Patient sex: F
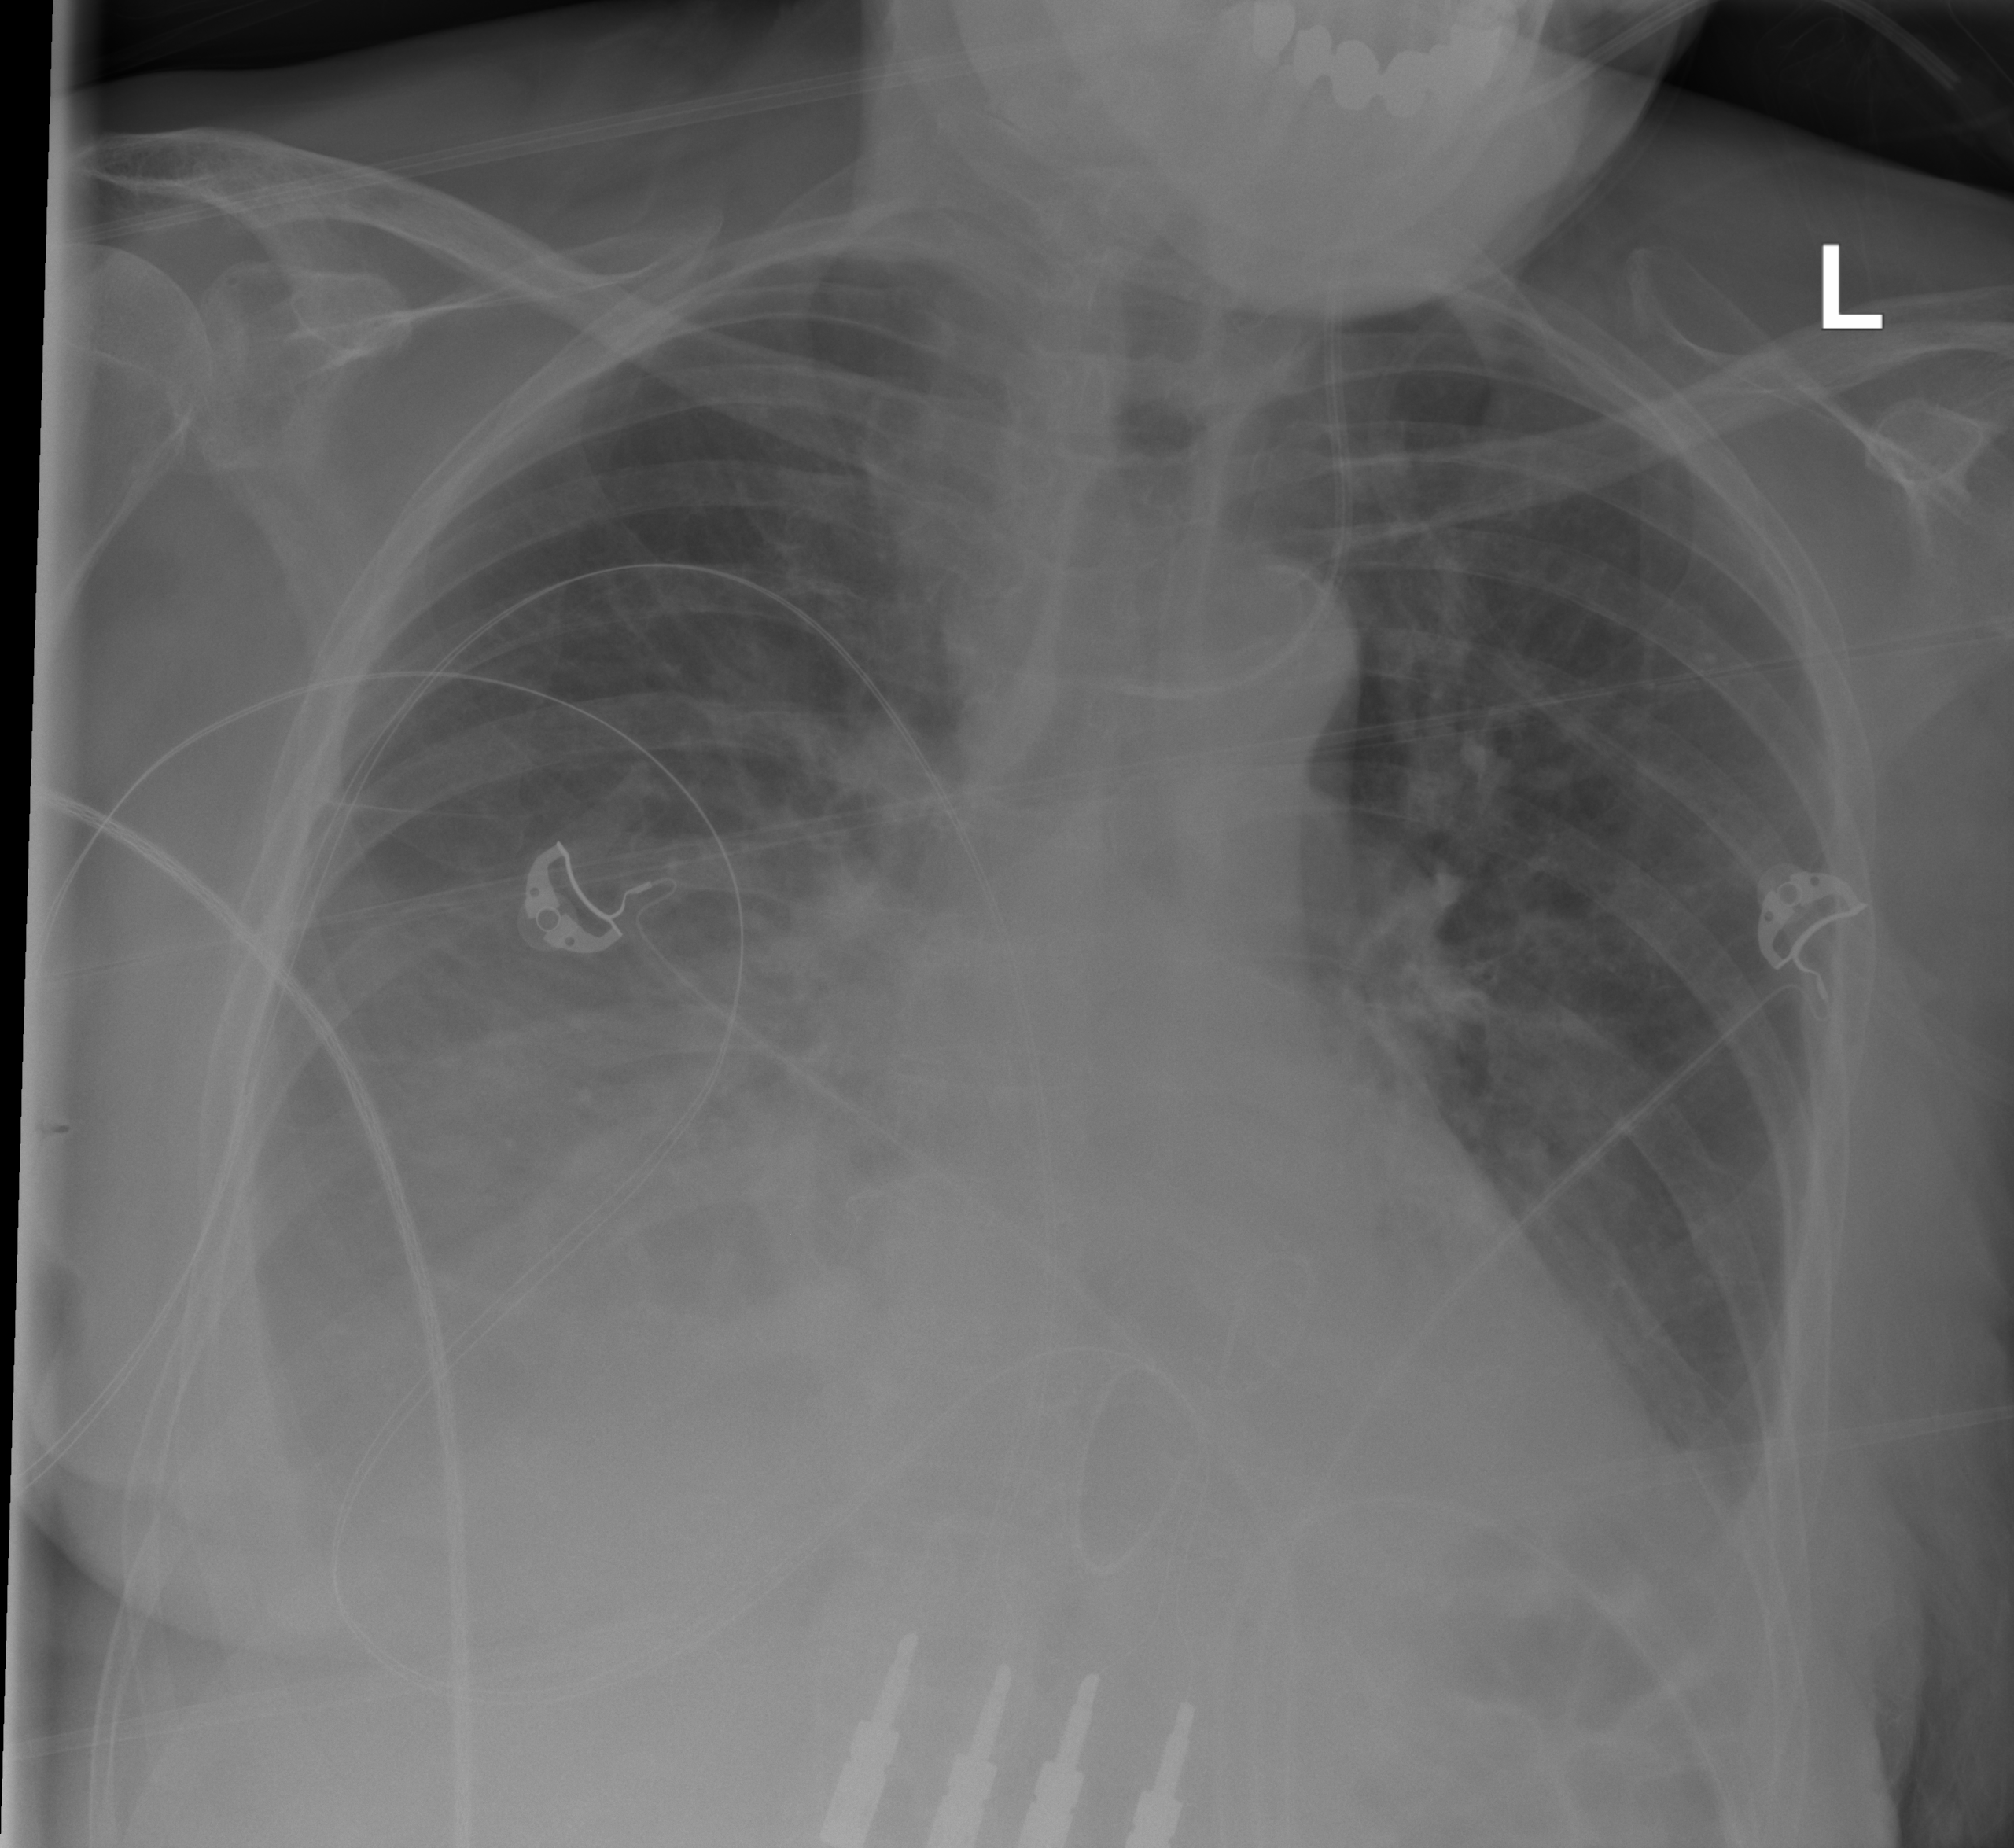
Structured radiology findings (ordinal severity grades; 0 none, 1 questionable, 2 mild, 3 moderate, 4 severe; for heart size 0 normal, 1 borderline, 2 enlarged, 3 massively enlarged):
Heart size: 0
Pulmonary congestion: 2
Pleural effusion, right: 3
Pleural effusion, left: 2
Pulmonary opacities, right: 2
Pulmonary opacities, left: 0
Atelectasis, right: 3
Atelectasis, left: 2